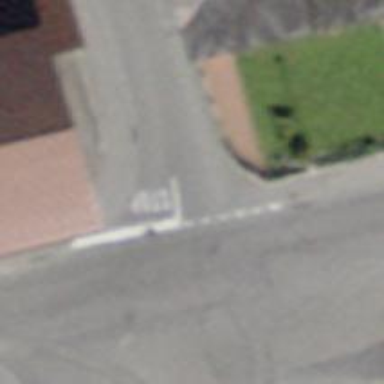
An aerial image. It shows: Stop road.